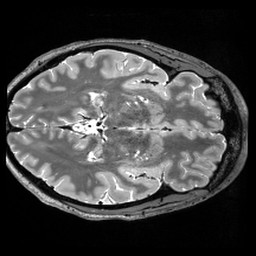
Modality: T2w
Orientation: axial
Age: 46
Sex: male
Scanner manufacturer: siemens
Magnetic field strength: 3 T
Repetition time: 3.2 s
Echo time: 0.56 s